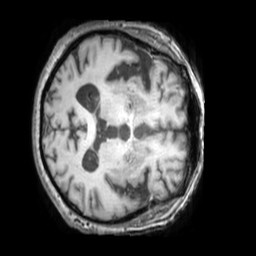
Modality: T1w
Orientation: axial
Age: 82
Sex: male
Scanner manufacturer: philips
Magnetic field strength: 3 T
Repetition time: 0.009875 s
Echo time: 0.004595 s